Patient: sex F, age 58
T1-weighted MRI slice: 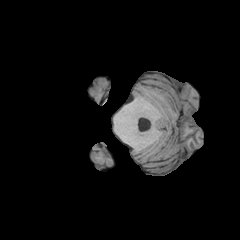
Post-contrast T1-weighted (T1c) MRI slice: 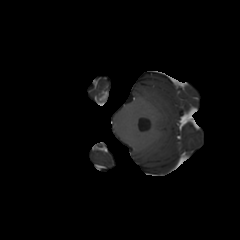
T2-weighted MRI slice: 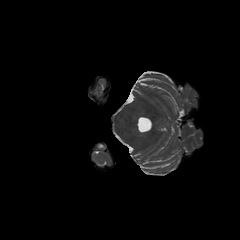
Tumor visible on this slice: no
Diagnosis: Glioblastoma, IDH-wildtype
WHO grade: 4